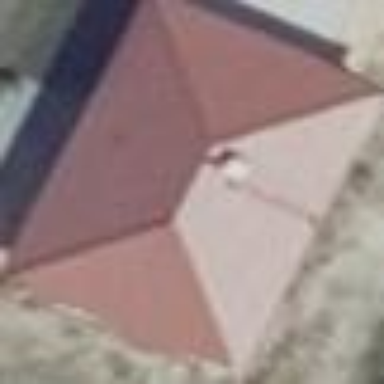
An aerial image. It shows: Detached building with hipped roof.